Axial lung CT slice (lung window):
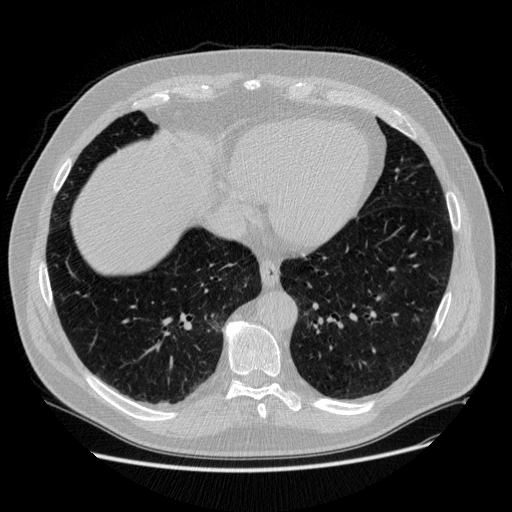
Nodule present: no